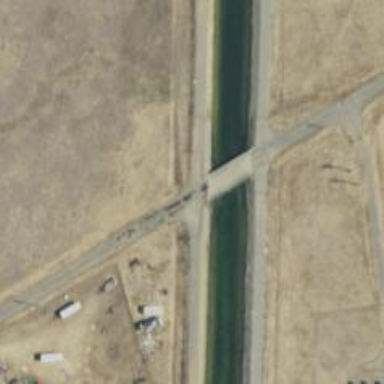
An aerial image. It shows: Covered tunnel over canal.